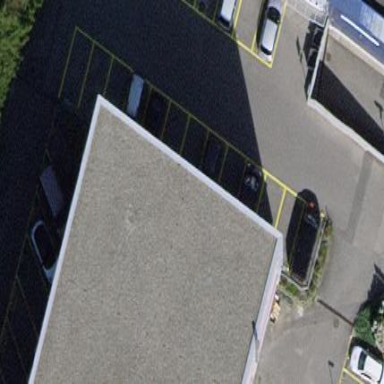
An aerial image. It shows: Parking lane.